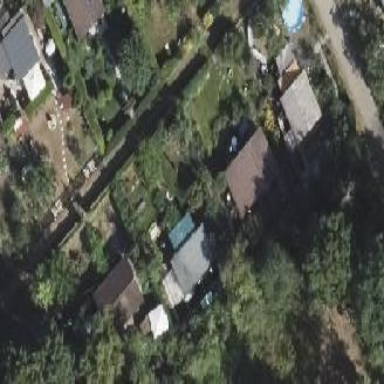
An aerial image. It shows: Plot within allotments.